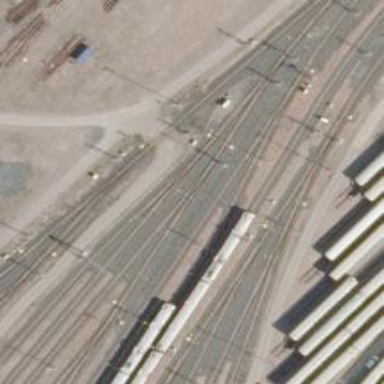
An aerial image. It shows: Railway yard with electrified contact lines.